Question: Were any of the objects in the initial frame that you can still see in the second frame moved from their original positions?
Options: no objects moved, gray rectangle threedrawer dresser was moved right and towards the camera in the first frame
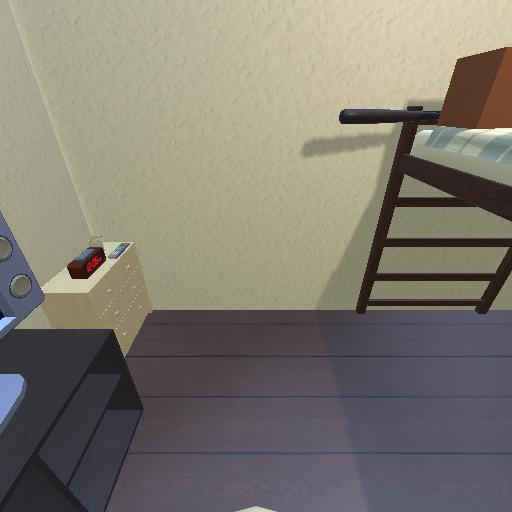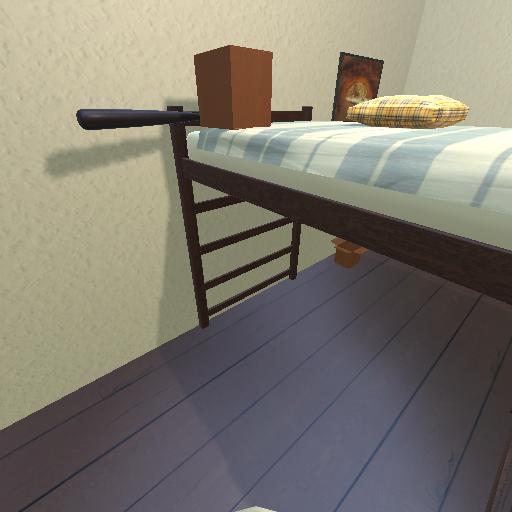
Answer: no objects moved